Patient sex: M
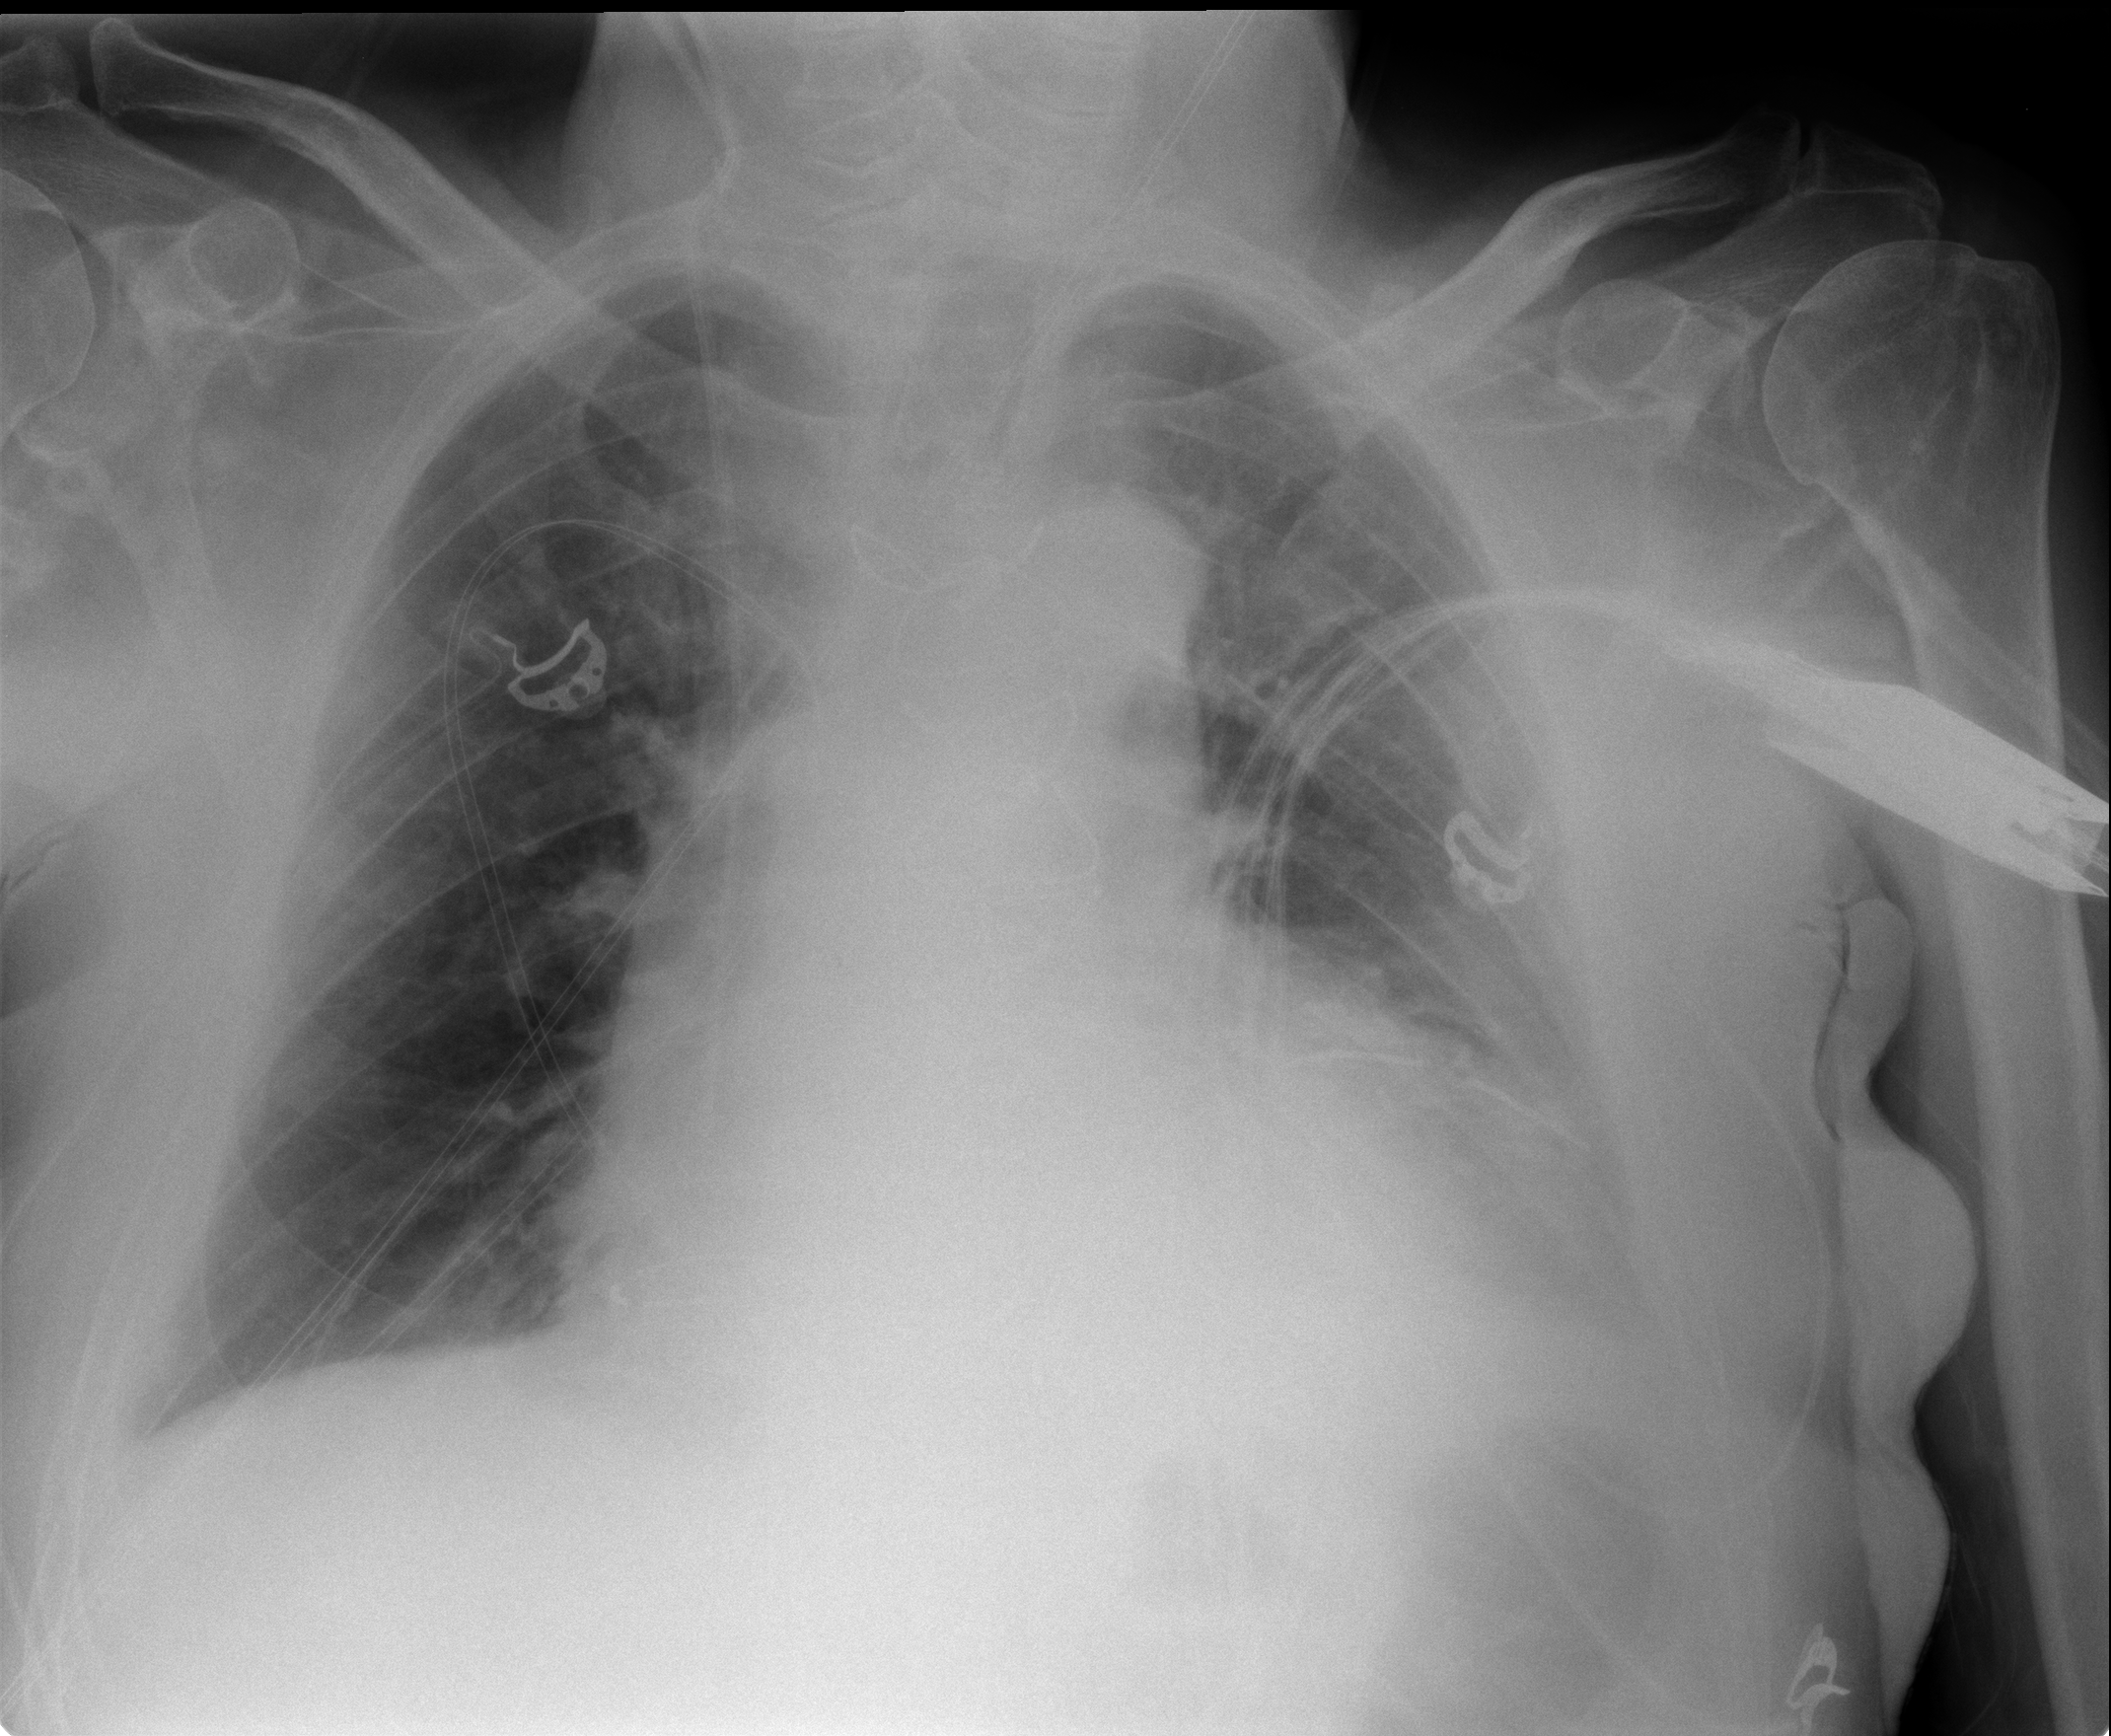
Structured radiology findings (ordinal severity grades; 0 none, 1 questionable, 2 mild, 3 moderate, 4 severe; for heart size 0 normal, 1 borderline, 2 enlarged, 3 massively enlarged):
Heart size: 2
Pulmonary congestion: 0
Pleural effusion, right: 1
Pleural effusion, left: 2
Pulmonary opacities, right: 0
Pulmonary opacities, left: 0
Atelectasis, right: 0
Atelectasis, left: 2